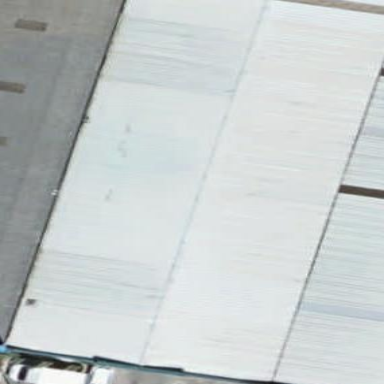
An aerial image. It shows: Warehouse building.